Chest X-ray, PA view. Patient: 22 years old, sex F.
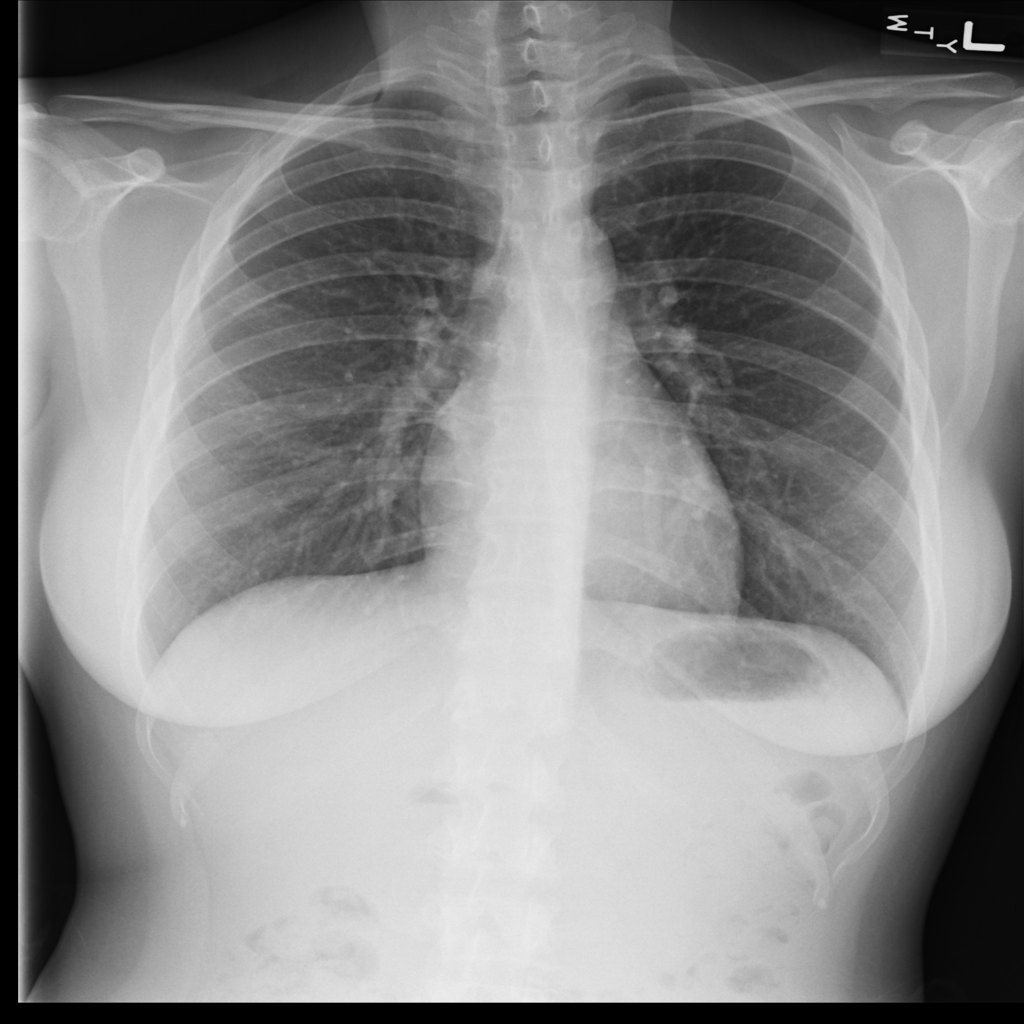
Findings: No Finding